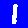
Digit: 1